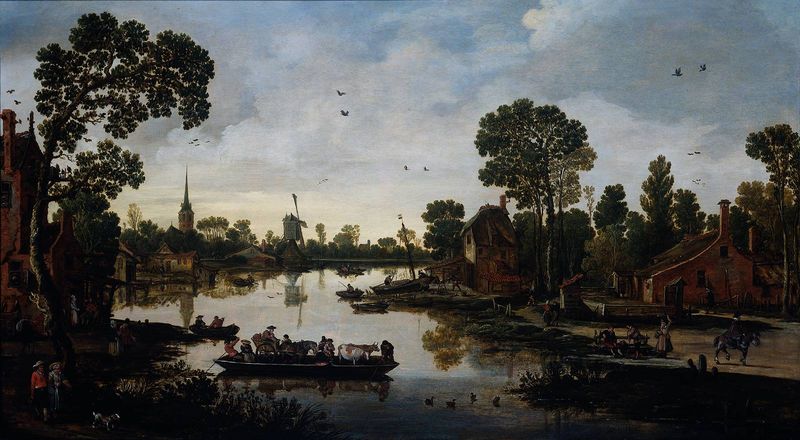
Titel: The Cattle Ferry, Die Viehfähre
Künstler: Esaias van de Velde I
Standort: Amsterdam
Institution: Rijksmuseum
Schlagwörter: baum, blau, blätter, dunkel, gemälde, himmel, laub, schatten, vogel, wasser, weiß, wolken, bäume, fluss, frauen, grün, kirchturm, landschaft, menschen, see, stadt, ufer, äste, abend, fenster, grau, männer, schwarz, gebäude, haus, hund, rot, tiere, wolke, meschen, spitze, holland, niederlande, spiegel, gracht, häuser, kühe, mühle, natur, schilf, spiegelung, vieh, vögel, wind, windmühle, zweige, büsche, gewässer, kanal, kirche, wasserspiegelung, land, paar, pflanzen, england, wald, boot, boote, fliegen, kahn, karren, kirchturmspitze, paddel, pferd, reiter, ruder, schornstein, turm, bewölkt, reiten, schiff, schiffe, düster, ente, genremalerei, italien, vedute, spiegelbild, fischer, mast, laufen, dorf, herde, kuh, enten, kutsche, schlot, hafen, rad, wagen, anleger, lastkahn, bootssteg, seestück, rudern, anlegen, türme, schwimmen, flusslandschaft, floss, siedlung, flämisch, fähre, spaziergänger, zugvögel, botanik, anlegestelle, angler, angeln, bootsfahrt, blättr, dörfer, entenfamilie, kracht, nachen, paddeln, pßferd, verschiffung, völge, wassser, hunf, fuhrt, kan, windmühlke, fidcherei